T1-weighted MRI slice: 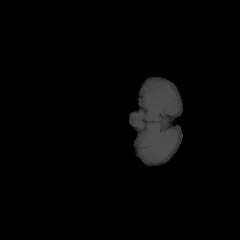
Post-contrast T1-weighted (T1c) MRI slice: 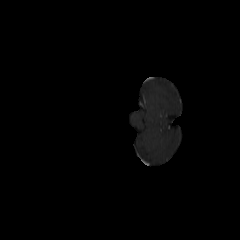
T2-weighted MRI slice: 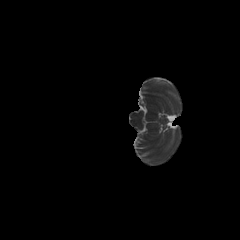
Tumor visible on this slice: no